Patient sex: M
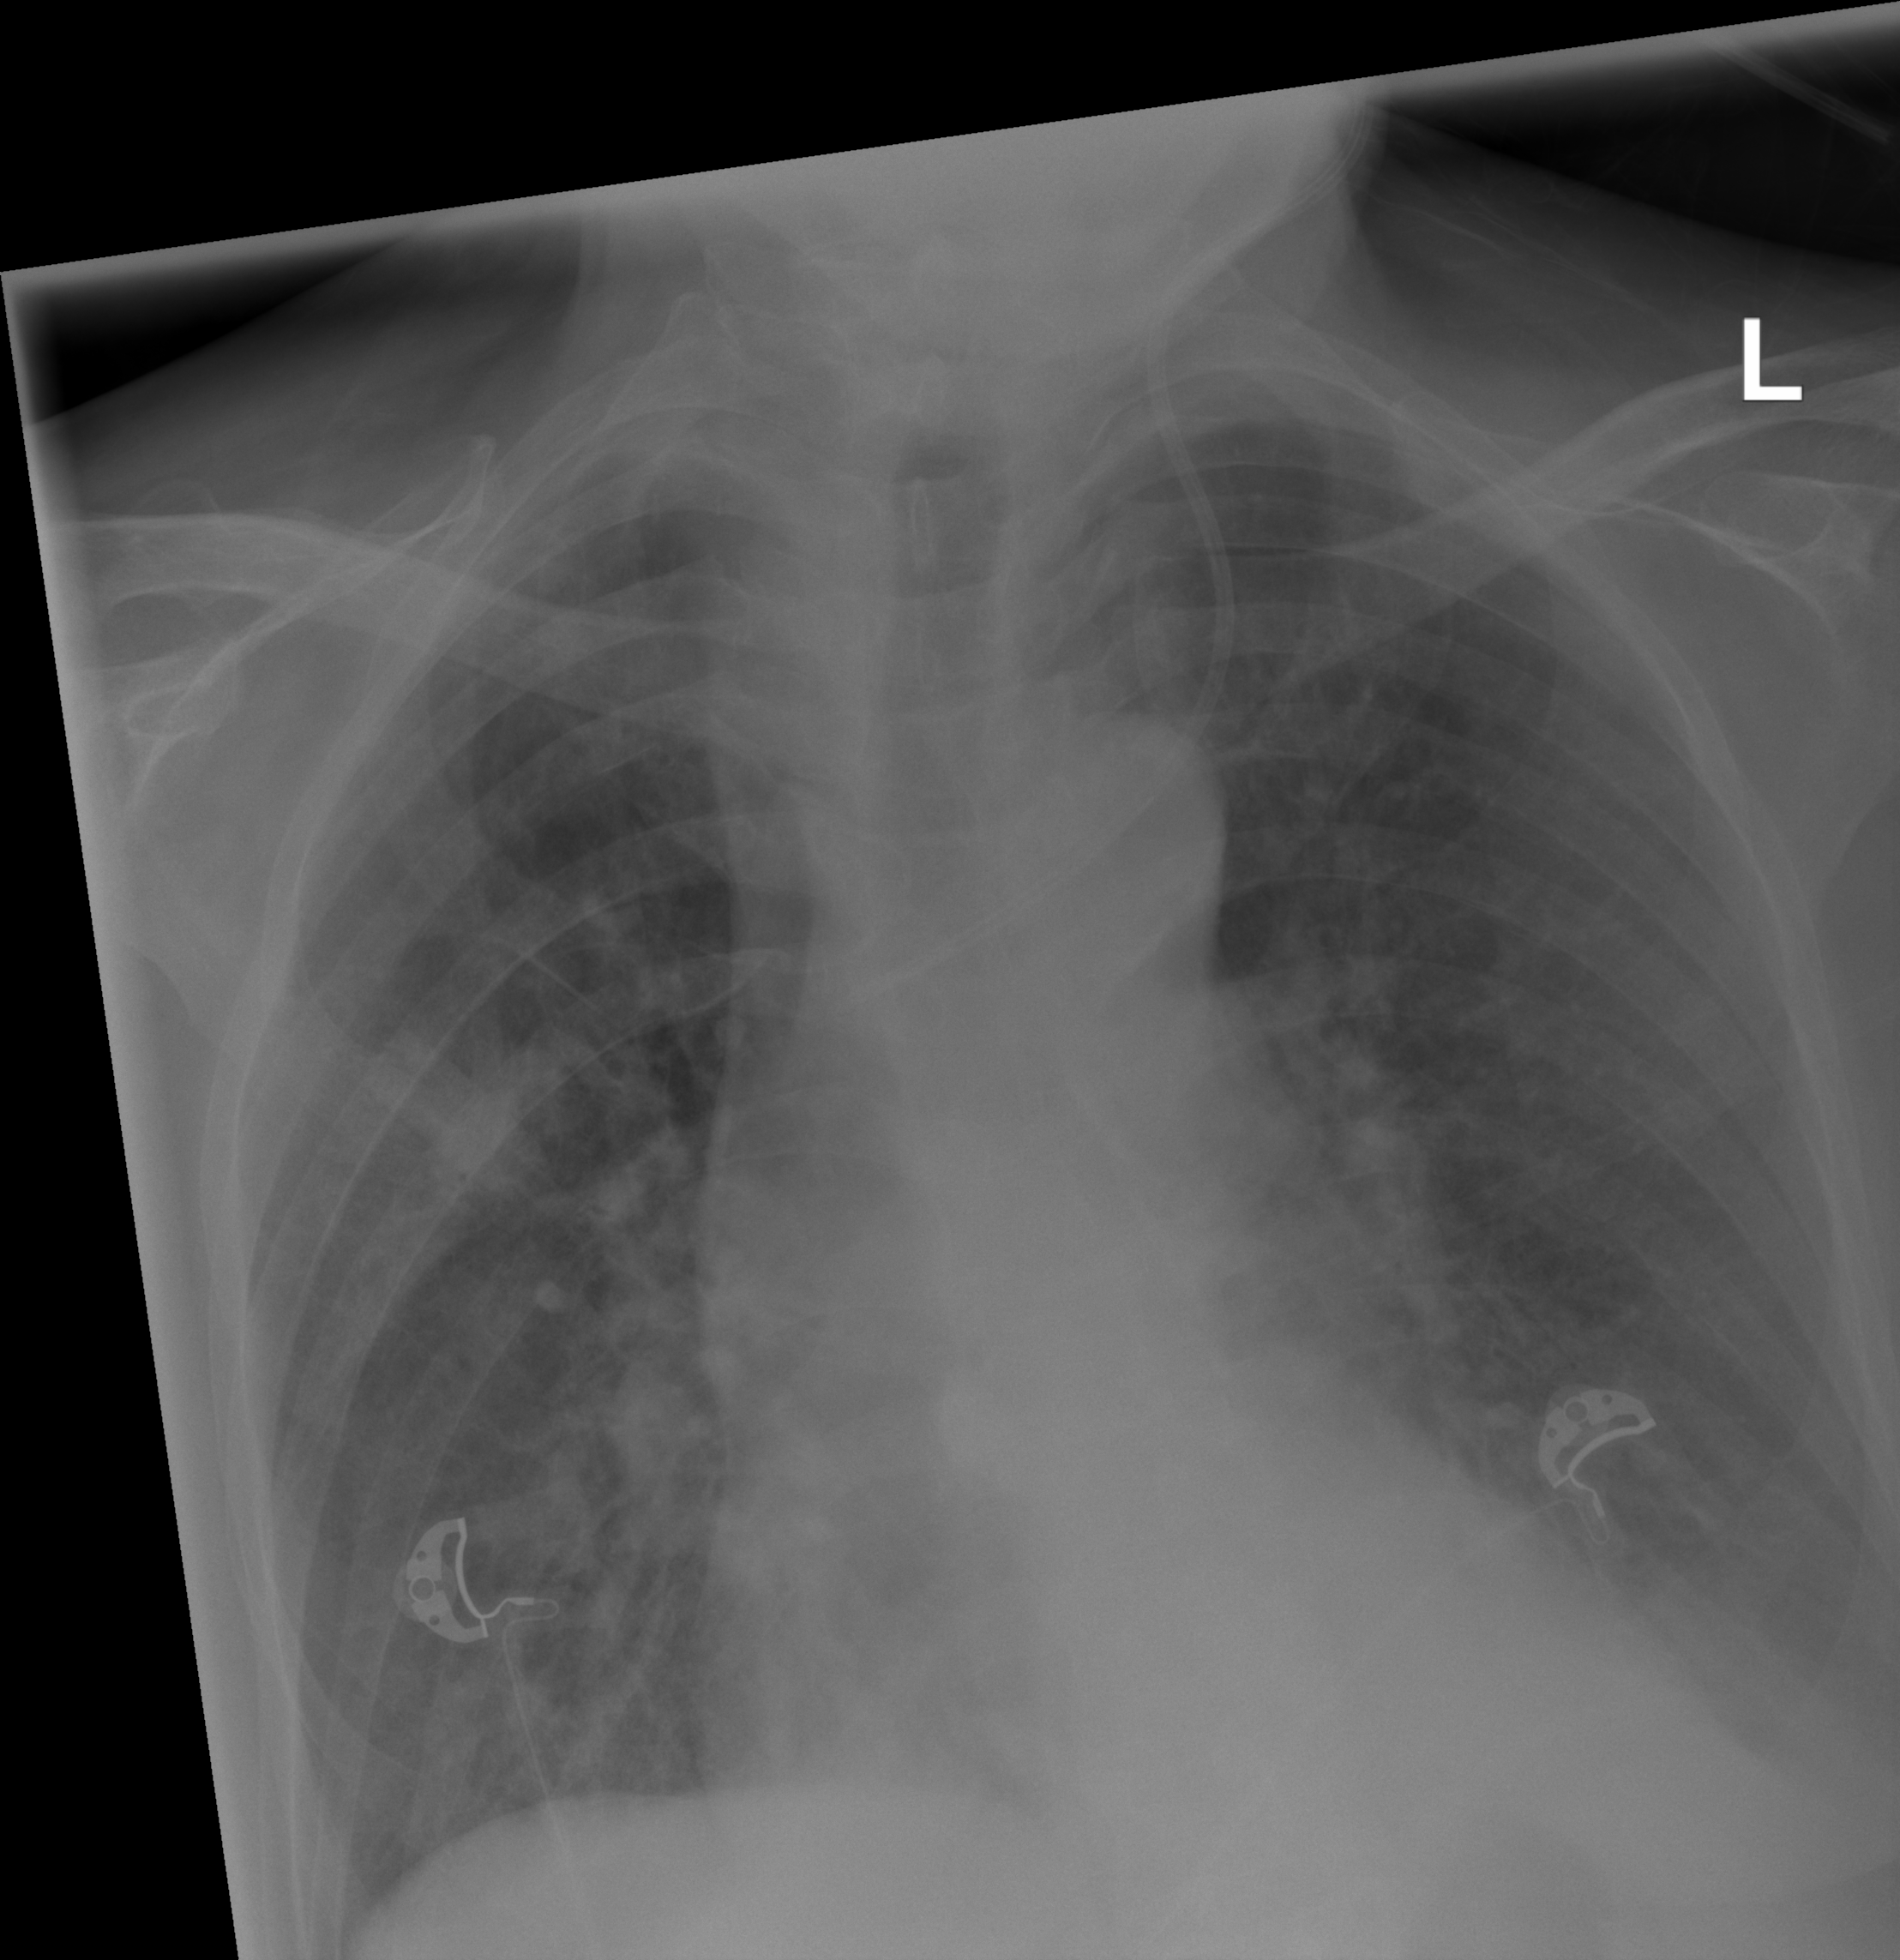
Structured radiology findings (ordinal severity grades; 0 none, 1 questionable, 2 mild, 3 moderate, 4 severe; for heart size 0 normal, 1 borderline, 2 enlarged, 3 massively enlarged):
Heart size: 0
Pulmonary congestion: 2
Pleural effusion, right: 0
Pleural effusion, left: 2
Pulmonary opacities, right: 3
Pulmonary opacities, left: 2
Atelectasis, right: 0
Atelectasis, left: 1